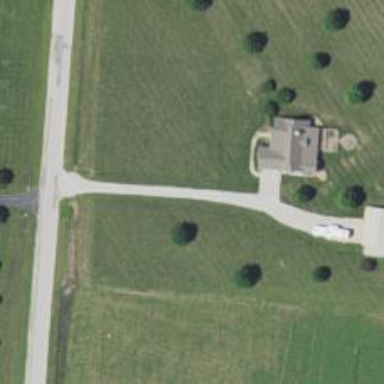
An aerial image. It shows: Driveway.